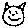
Label: cat